Question: How do I calculate the music track position on a seek bar?
I have created a plain music player GUI as a demo for a midi audio player and I want to create a seek bar for it. I've created everything for it but I have been struggling to calculate the x position of the seek position indicator.

'''
int trackPosY = this.getHeight()/2+this.getHeight()/4+40; //Y coordinate of seek bar/seek indicator/end and begin points
//Draws seek bar with end points
g.drawLine(this.getWidth()/4, trackPosY, this.getWidth()/2+this.getWidth()/4, trackPosY); //Draws Seek bar
g.drawLine(this.getWidth()/4, trackPosY-10, this.getWidth()/4, trackPosY+10); //Draws Begin point
g.drawLine(this.getWidth()/2+this.getWidth()/4+1, trackPosY-10, this.getWidth()/2+this.getWidth()/4+1, trackPosY+10); //Draws End line (Not sure why I have to add 1 to the x but if I don't the seek bar breaches the width of the end line.)
if(midiPlayer != null && (midiPlayer.getState() == SimpleMidiPlayer.PLAY || midiPlayer.getState() == SimpleMidiPlayer.PAUSE)){
int trackLineLength = (this.getWidth()/4+this.getWidth()/2 - this.getWidth()/4); //Length of the line, not sure if necessary
int trackPosX = (int) ((midiPlayer.getTickPosition()/trackLineLength*midiPlayer.getTicksTotal()/trackLineLength) + (this.getWidth()/4)); //Attempt at finding X Coordinate
g.fillOval( trackPosX-3, trackPosY-3, 6, 6); //Draws Seek position indicator
debugTrackPos.setDebugText("TrackPosX: "+trackPosX+"/"+(this.getWidth()/4+this.getWidth()/2)+" Tick: "+midiPlayer.getTickPosition()+"/"+midiPlayer.getTicksTotal()); //Debugging purposes (top left of pic)
}
'''
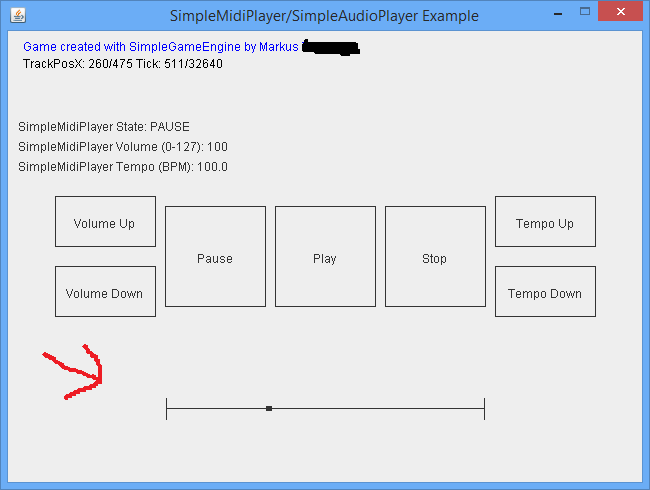
Answer: Looks like your close, the basics go something like this:
'''
ratio = var/total;
position = (max-min)*ratio +min
'''
Your variables are:
'''
var = midiPlayer.getTickPosition()
total = midiPlayer.getTicksTotal()
ratio = midiPlayer.getTickPosition()/midiPlayer.getTicksTotal()
(you already have max-min defined as trackLineLength)
max = this.getWidth()/4+this.getWidth()/2
min = this.getWidth()/4
'''
So using these variables you would have this result:
'''
int trackPosX = (int)( ((double)midiPlayer.getTickPosition())/midiPlayer.getTicksTotal()
* trackLineLength + this.getWidth()/4)
'''
Note I added a '(double)'cast to the division on 'getTickPosition/getTicksTotal'. My guess is these are integer values being returned and that division would result in 0 every time unless you cast it to a double.